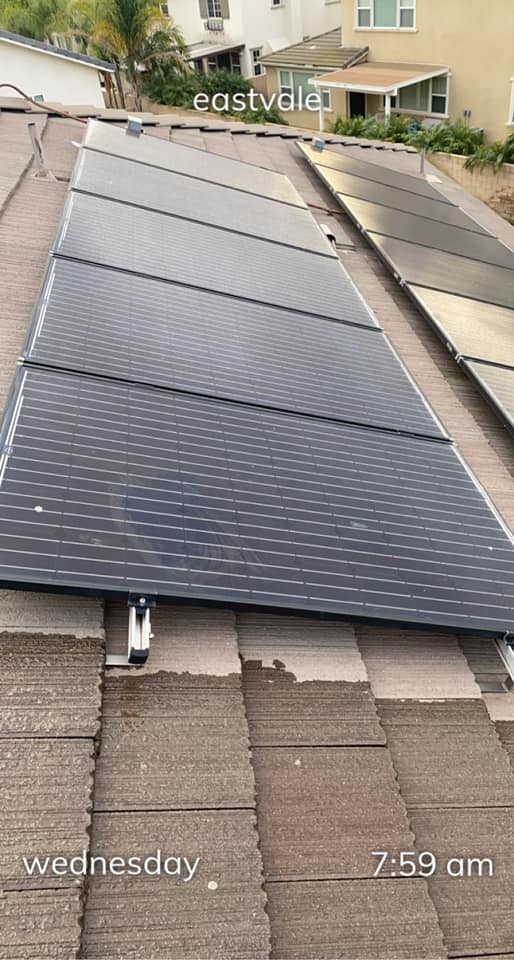
Label: Dusty